Question: I have a question regarding the use of a plugin that I created, and used in an application called HRnet (React 18).
I have no warning in development on the plugin side. But in development on the application side I always have this warning from the bundle.js (but not in production):

It's related to my plugin (no more warning when I comment my plugin), but I don't understand why.
My plugin is a dropdown, it is published on NPM, for the bundler I used Rollup, and lifting state up to pass the value.
plugin: <URL>
Dropdown (plugin): <URL>
HRNet (app): <URL>
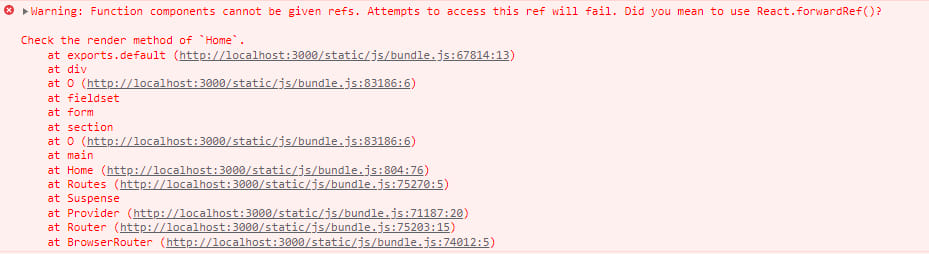
Answer: This is probably because 'register' from 'react-hook-form' returns a ref, and it is required by that library that the component it is attached to connects it to the actual form node.
However your 'dropdown' is custom and doesn't use a base HTML element so you need to just not attach it instead. See <URL>